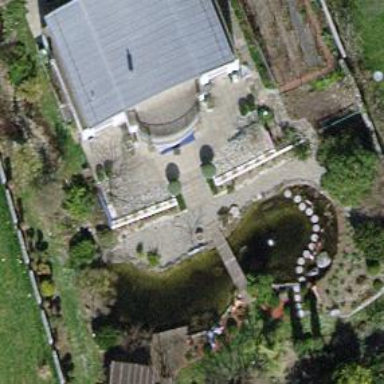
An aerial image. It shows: Detached building with round-shaped roof.